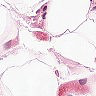
Metastatic tissue present: no